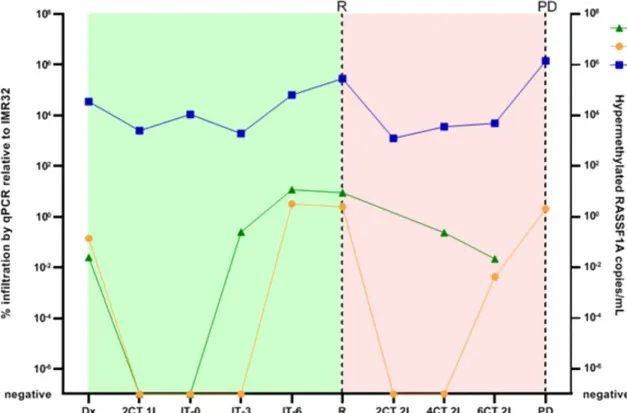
RT-qPCR neuroblastoma mRNA marker-panel results (left Y-axis, percentage infiltration as calculated by IMR32; green triangles BM infiltration, orange circles PB infiltration) and ddPCR RASSF1A methylation-assay (right Y-axis, copies hypermethylated RASSF1A per mL plasma, blue squares). Dx, diagnosis; nCT 1L, after n courses in first line therapy; nCT 2L, after n courses in second line therapy; IT-0, before GD-2 immunotherapy; IT-3, after 3 cycles of GD-2 immunotherapy; IT-6, after 6 cycles of GD-2 immunotherapy; R, relapse; PD, progressive disease. Green block indicates first line treatment, red block indicates treatment for relapsed disease.
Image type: pathology (immunostaining)